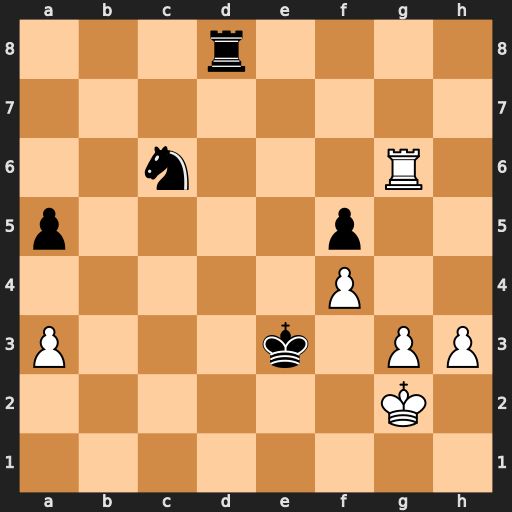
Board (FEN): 3r4/8/2n3R1/p4p2/5P2/P3k1PP/6K1/8
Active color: w
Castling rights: -
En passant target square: -
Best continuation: Re6+ Kd2 Rxc6